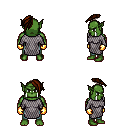
a pixel art fantasy rpg character, male body template, orc, green skin, chain mail, teal pants, brown long mohawk hairstyle, gold gloves, four views (front, back, left, right), 2x2 character sprite sheet, small pixel art, hard edges, no anti-aliasing